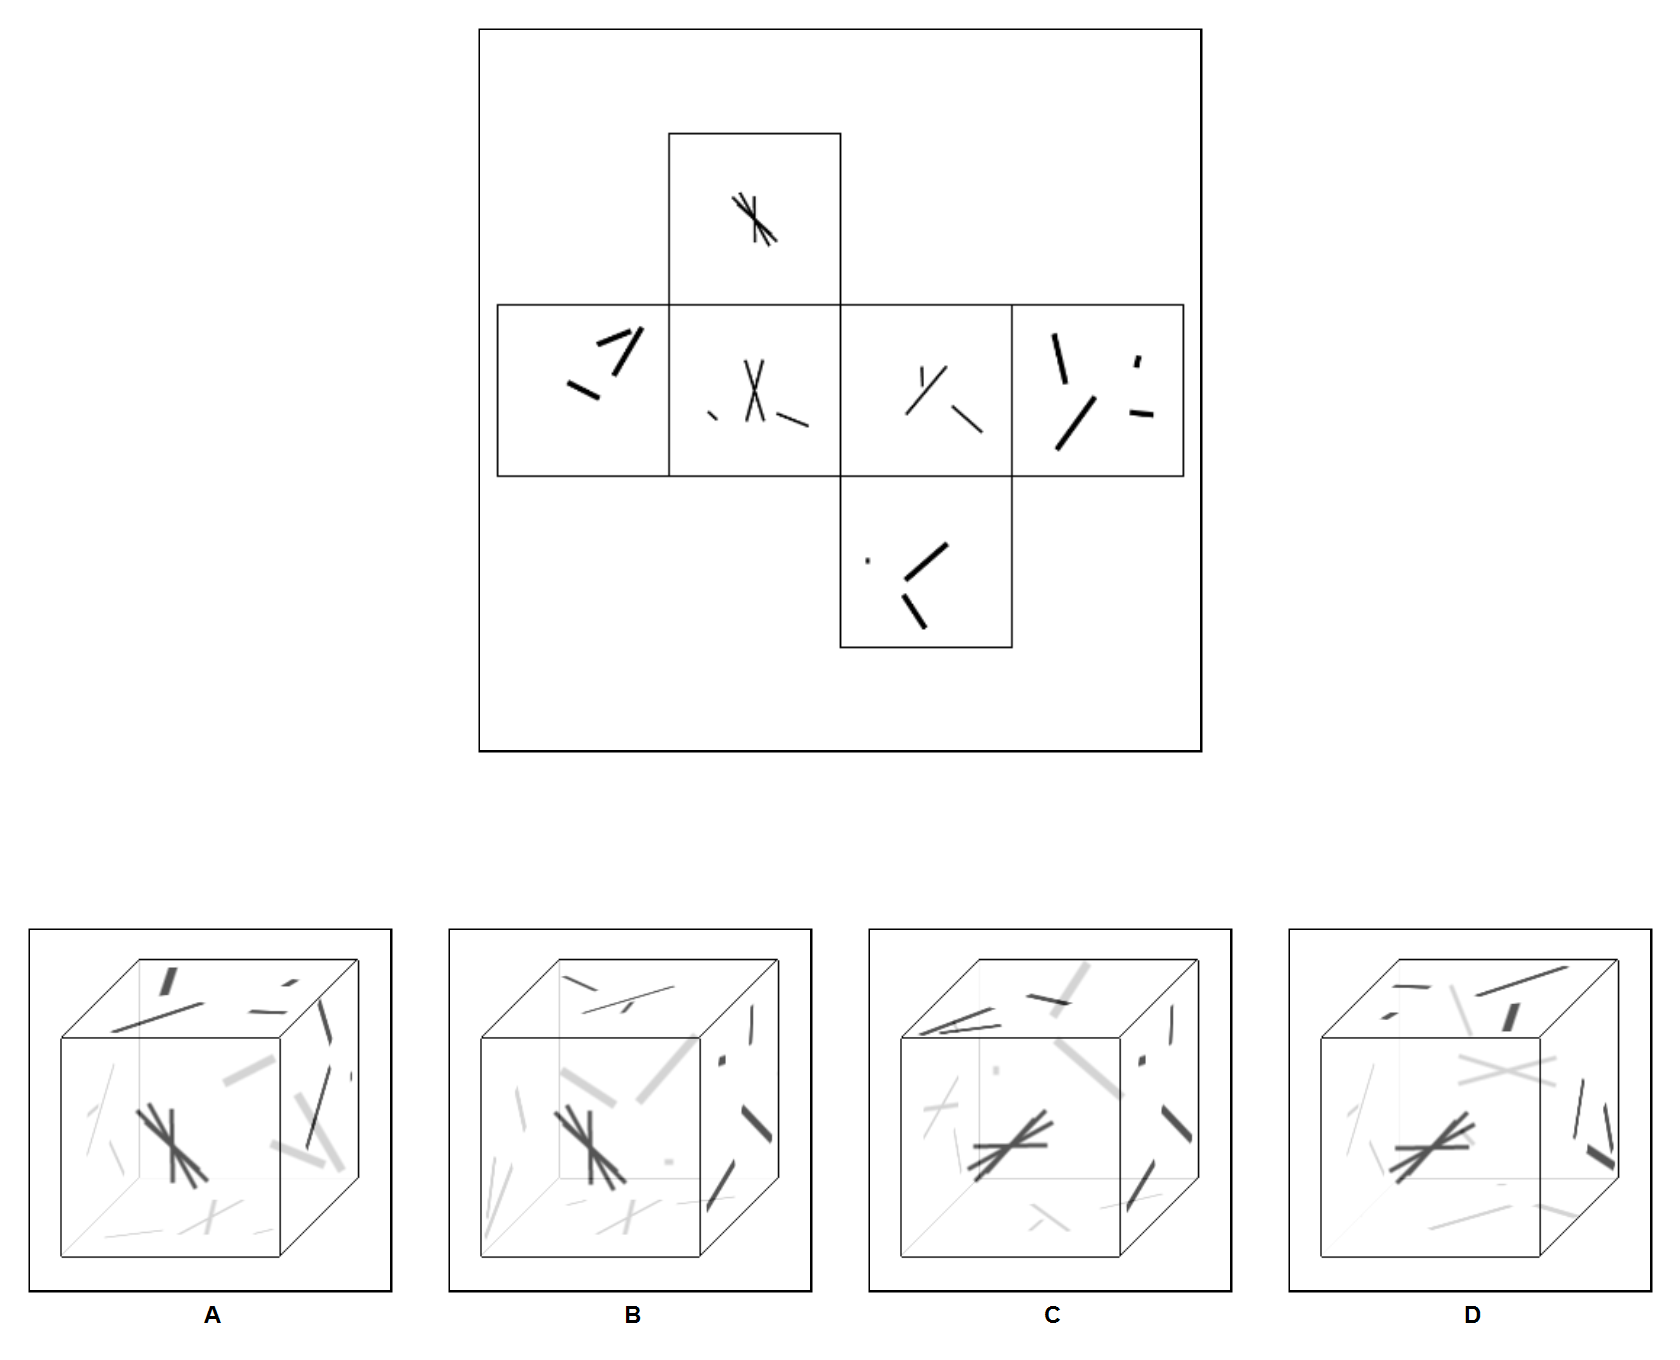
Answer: C